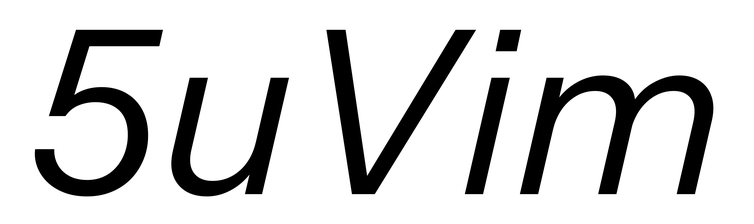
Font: InstrumentSans-Italic_Italic